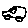
Label: car